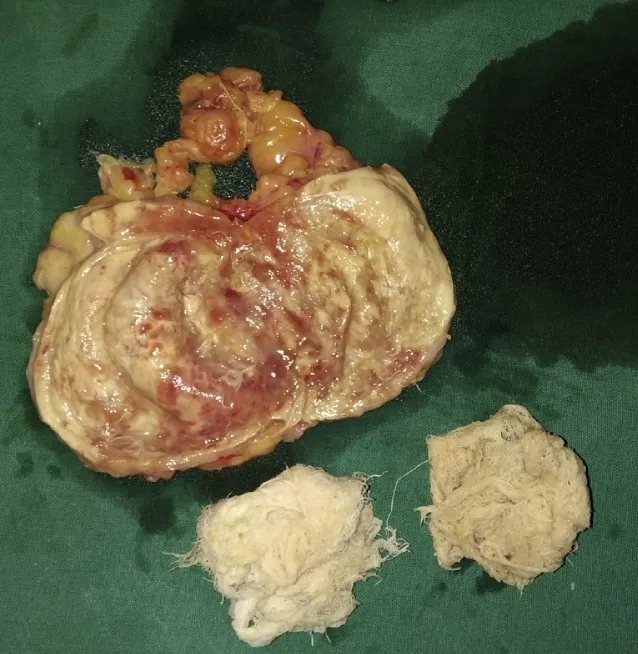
Cut section of Gossypiboma having 1 cm thick cyst wall with two surgical gauze sponges.
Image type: medical_photograph (other_medical_photograph)